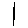
Label: line